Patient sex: M
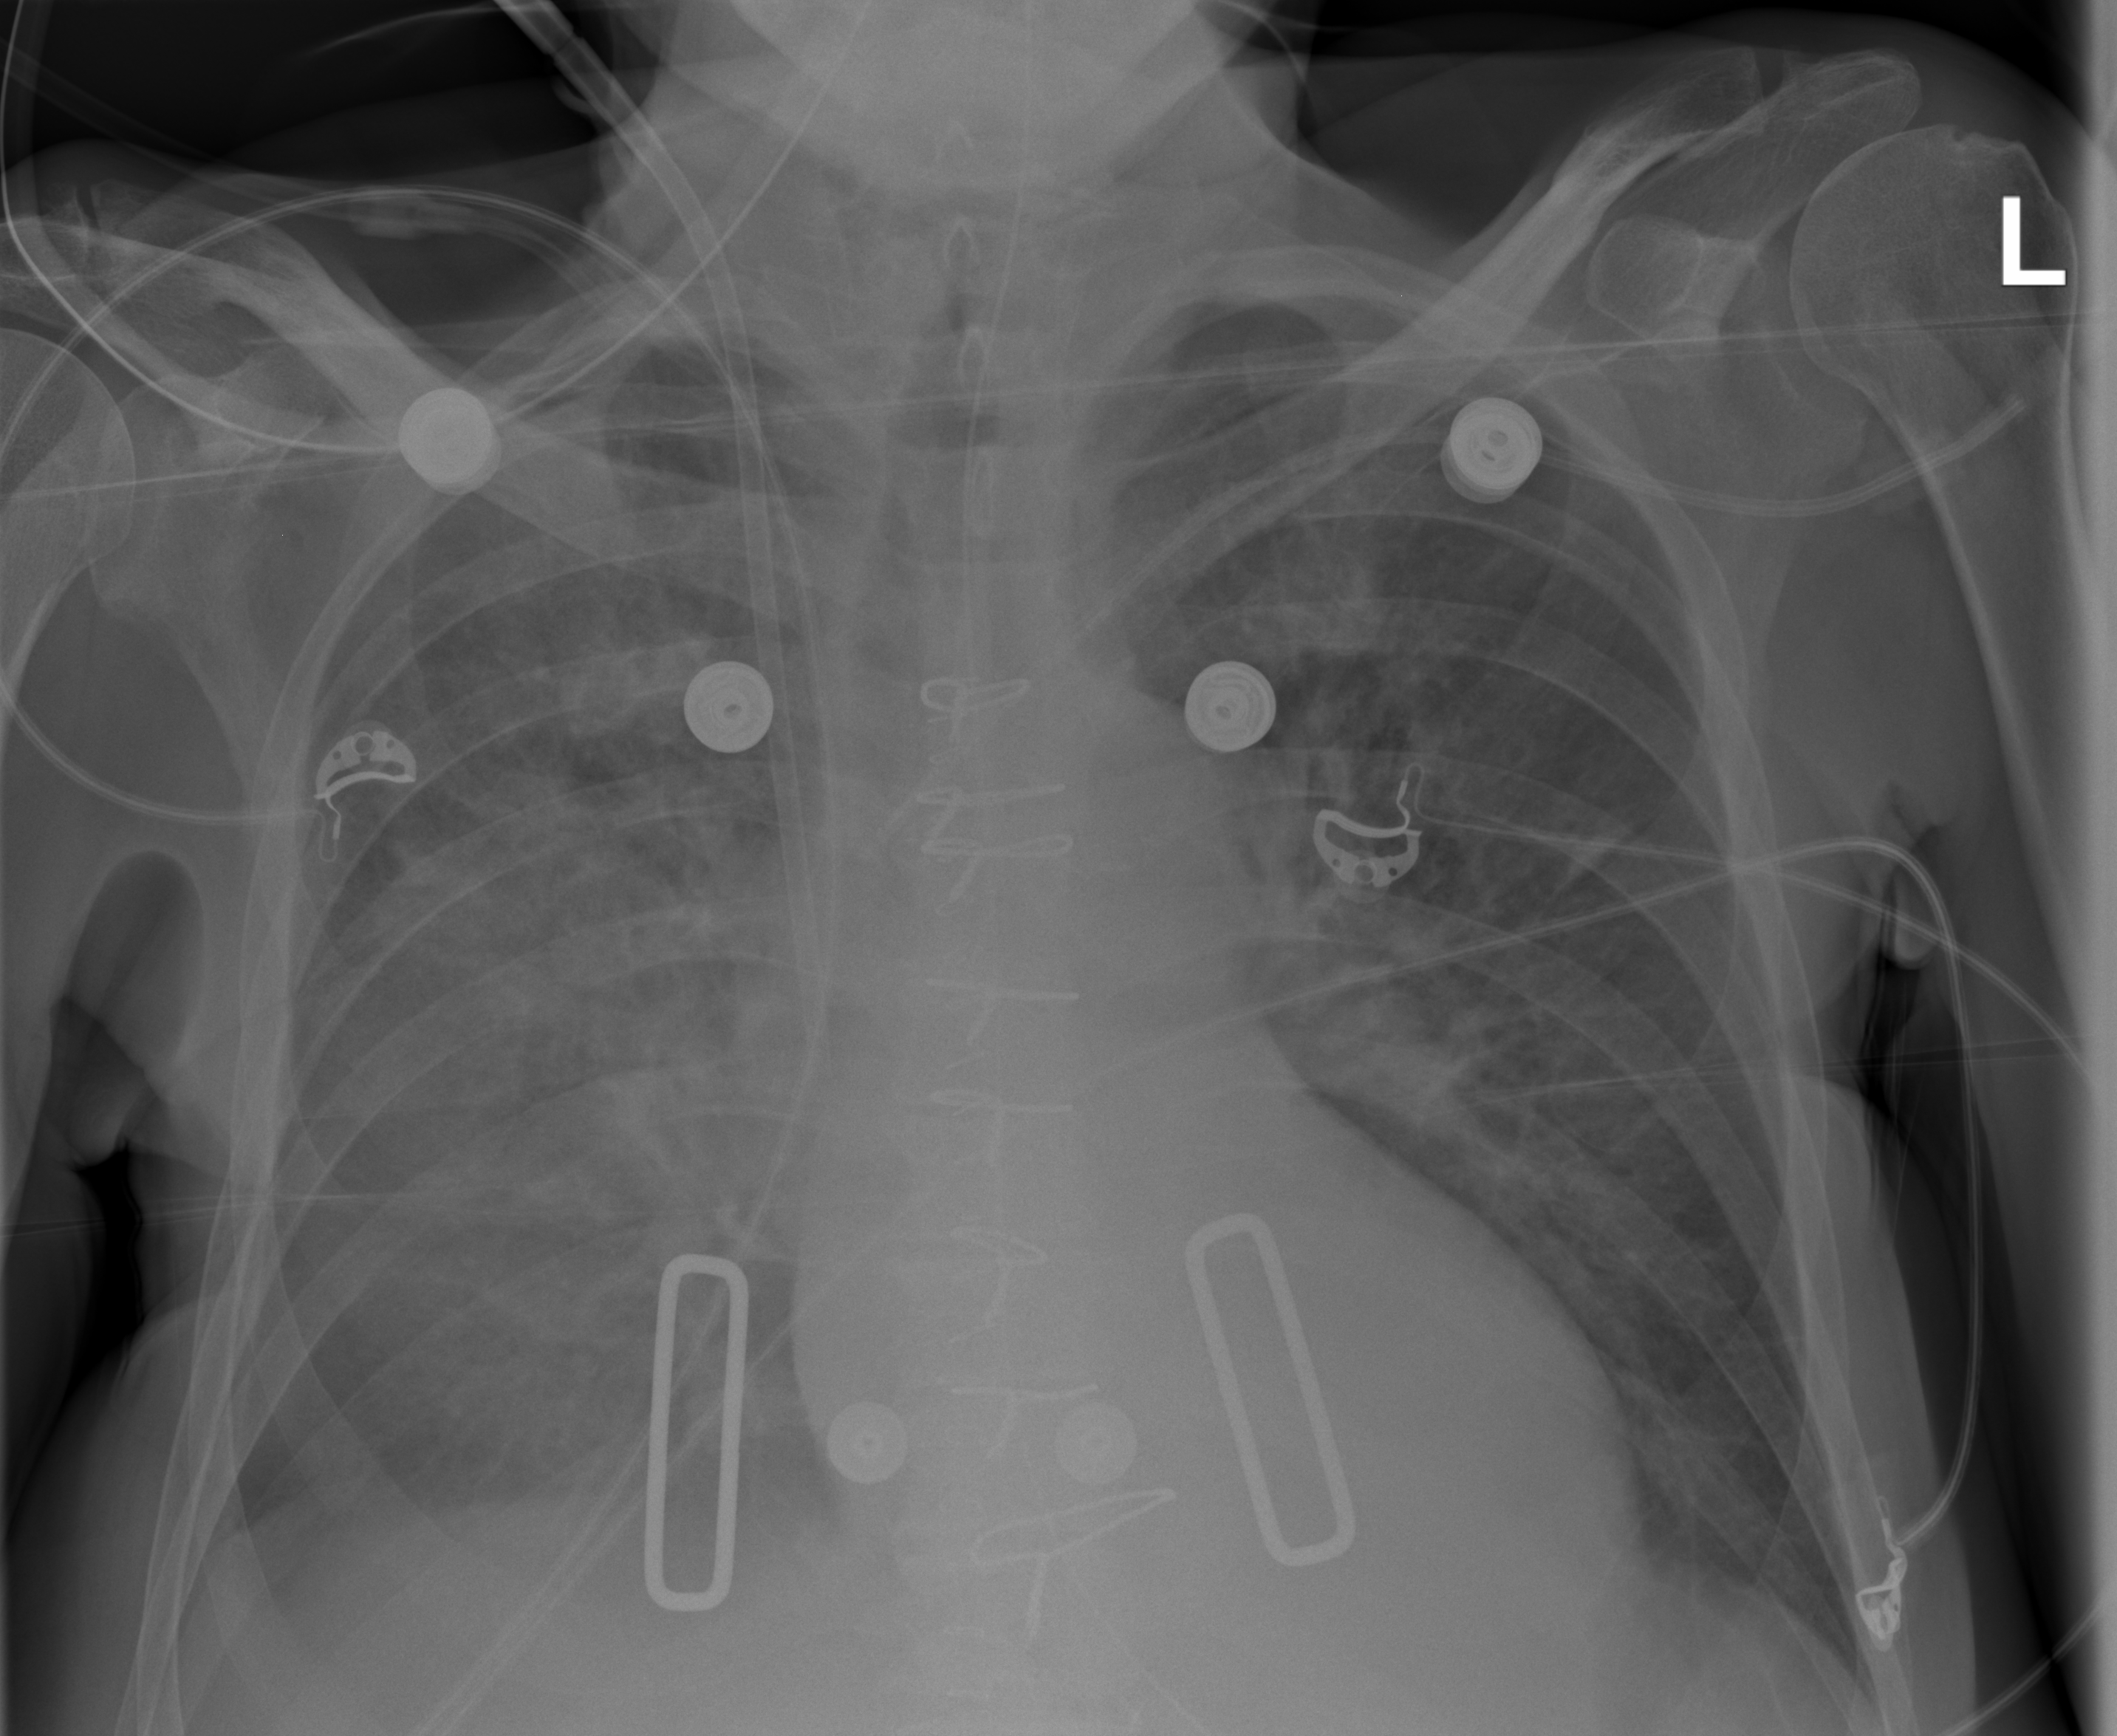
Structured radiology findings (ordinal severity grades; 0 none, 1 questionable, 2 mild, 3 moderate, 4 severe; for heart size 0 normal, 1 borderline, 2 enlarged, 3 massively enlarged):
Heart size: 0
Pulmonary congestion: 0
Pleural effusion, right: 2
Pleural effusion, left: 0
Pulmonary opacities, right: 3
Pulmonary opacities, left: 2
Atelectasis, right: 2
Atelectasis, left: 1